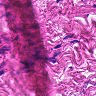
Metastatic tissue present: no